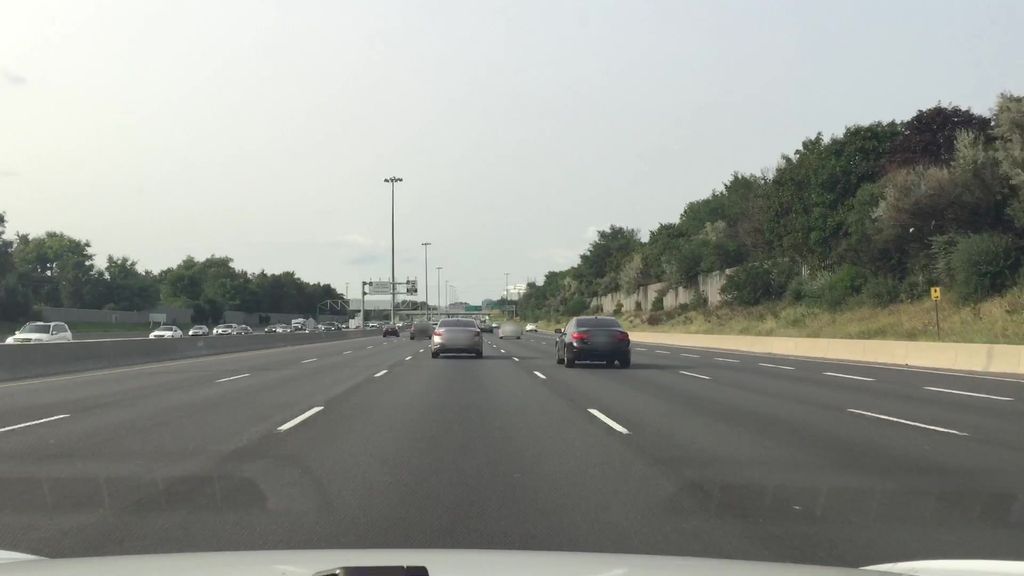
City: toronto